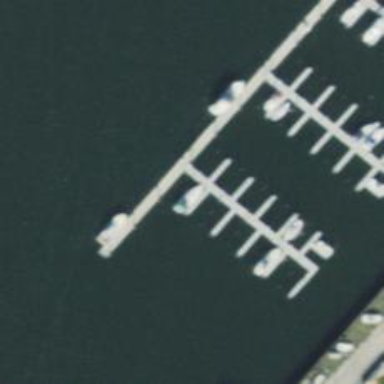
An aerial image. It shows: Pier with mooring facilities.